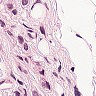
Metastatic tissue present: yes